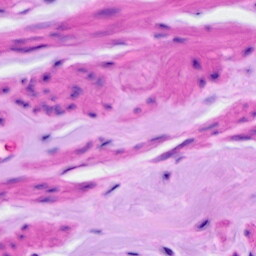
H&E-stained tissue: Ovarian